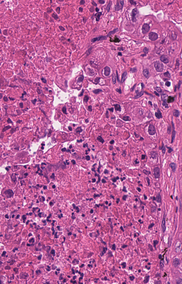
Tumor epithelial tissue: yes
Tumor-associated stroma tissue: yes
Normal tissue: no